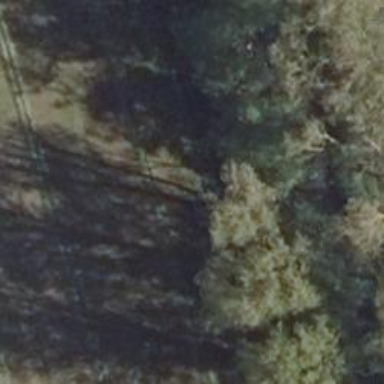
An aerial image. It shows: Row of trees in natural setting.